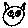
Label: cat